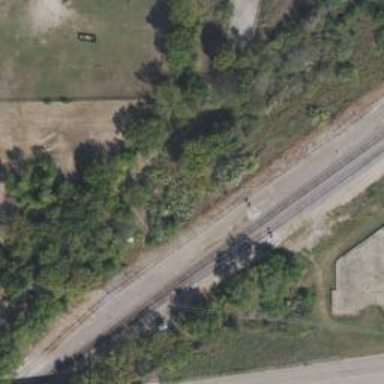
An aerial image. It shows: Abandoned railway.